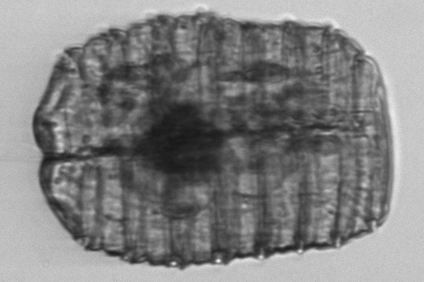
Label: Polykrikos